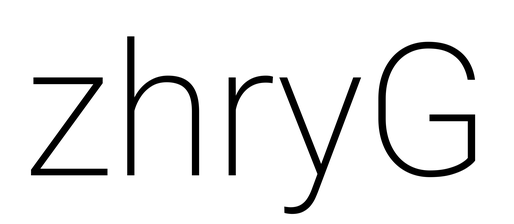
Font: Roboto_ExtraLight